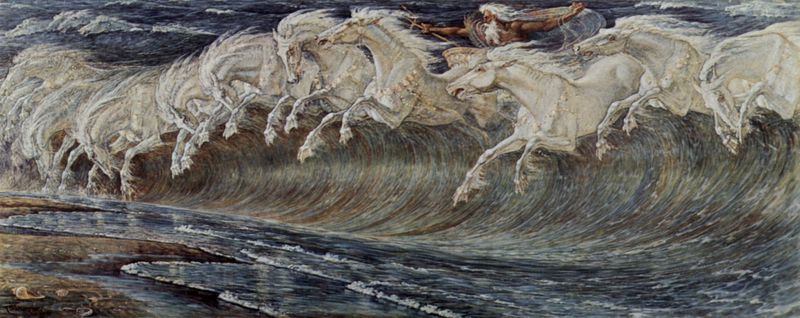
Titel: Neptuns Pferde
Künstler: Walter Crane
Standort: München
Institution: Neue Pinakothek
Schlagwörter: blau, gemälde, gott, himmel, mann, meer, wasser, weiß, wolken, grün, landschaft, ocker, sand, see, ufer, bewegung, braun, grau, haar, nacht, beige, symbolismus, bart, arme, augen, hals, hände, natur, spiegelung, wind, gewässer, land, gewand, haare, pferd, pferde, beine, hufe, mähne, reiten, sprung, bein, gischt, küste, strand, welle, wellen, man, alter mann, violett, herde, wagen, schaum, angst, brandung, flut, naturgewalt, sturm, tosend, unwetter, wild, woge, wogen, leiber, antike, kreuz, münchen, gefahr, reihe, allegorie, mythologie, schimmel, ross, springen, apokalypse, thor, zeus, olymp, nüstern, griechisch, metamorphose, mythos, sage, dramatik, griechenland, schaumkronen, macht, muschel, auslaufen, wellenkamm, breit, muscheln, schnecken, gallopp, gottheit, streitwagen, rösser, herkules, gehäuse, geschwindigkeit, galopp, legende, neue pinakothek, mehr, mähnen, brechen, herrschen, brecher, neptun, dreizack, wotan, poseidon, befehl, farbspiel, hengste, triton, meeresgott, seegott, dreizak, meereswelle, meerzungen, das letzte einhorn, galloppierend